Field crop: maize
Growth stage: 2
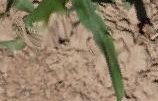
Species: maize